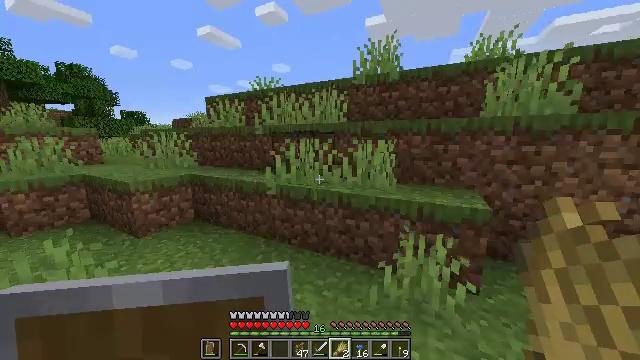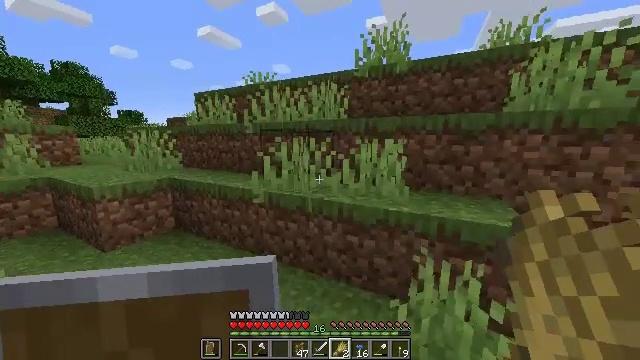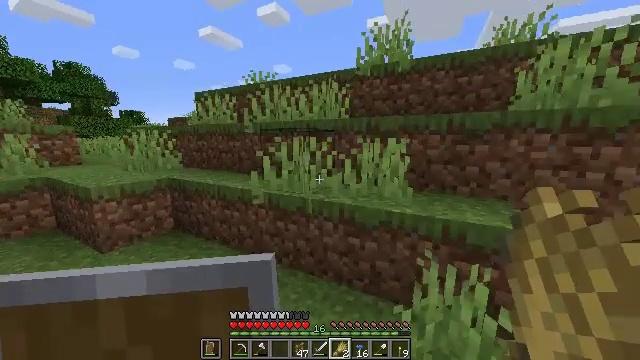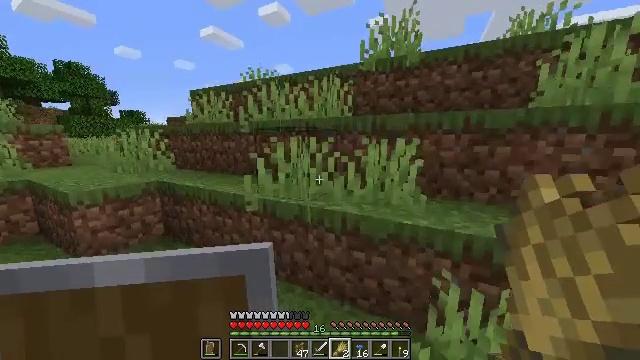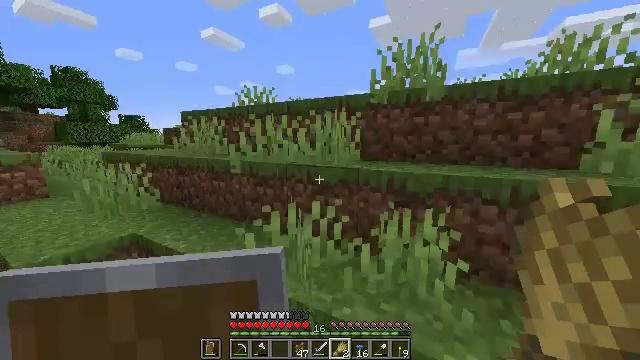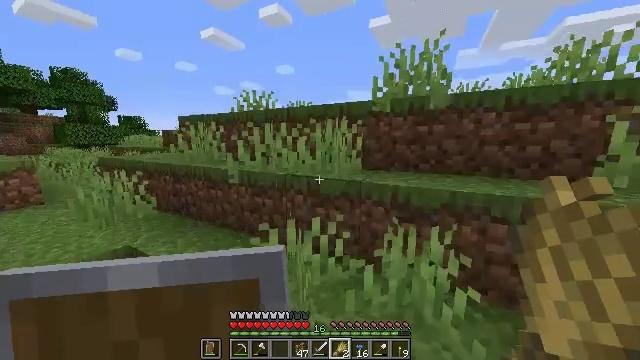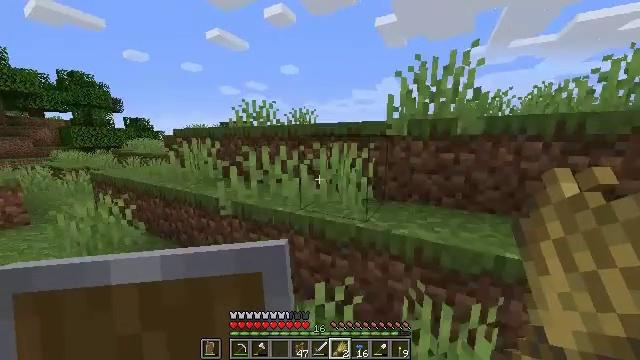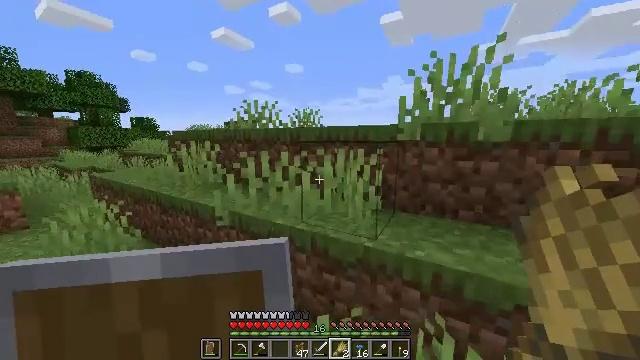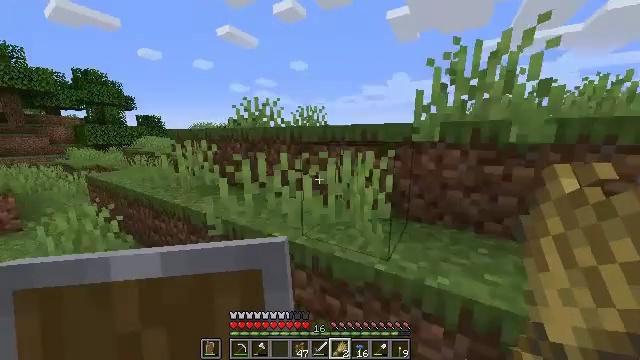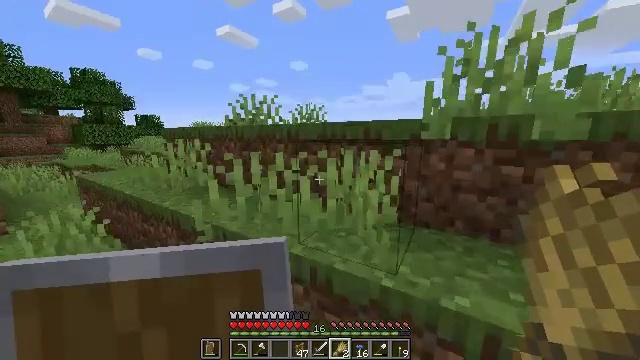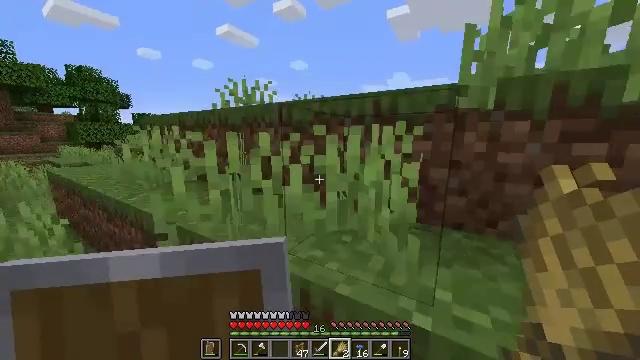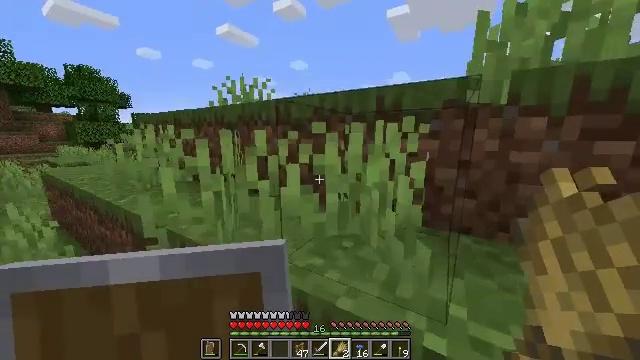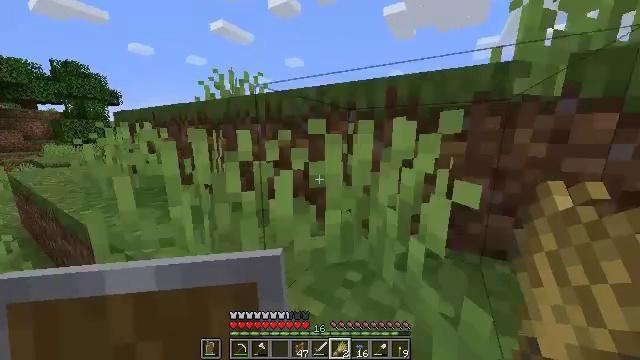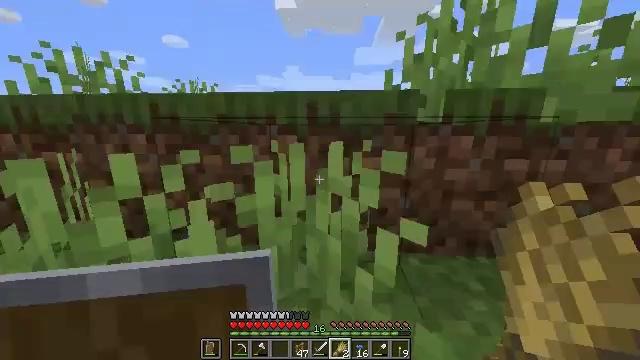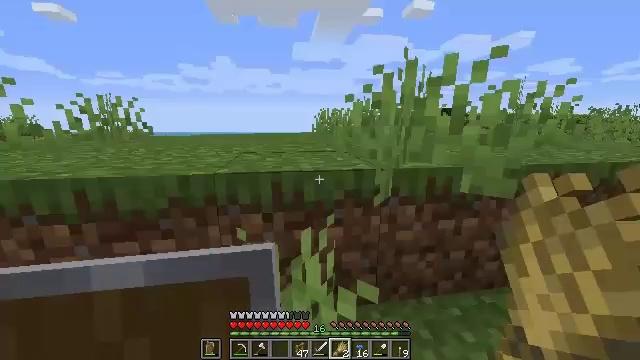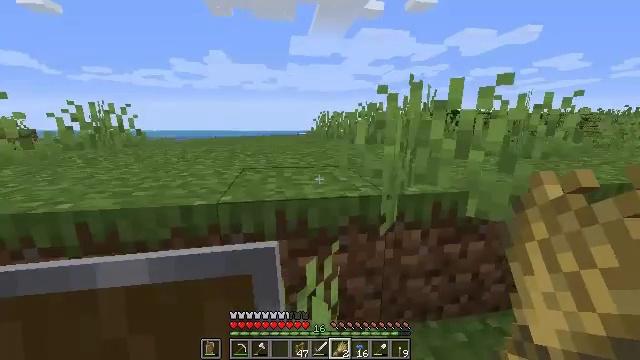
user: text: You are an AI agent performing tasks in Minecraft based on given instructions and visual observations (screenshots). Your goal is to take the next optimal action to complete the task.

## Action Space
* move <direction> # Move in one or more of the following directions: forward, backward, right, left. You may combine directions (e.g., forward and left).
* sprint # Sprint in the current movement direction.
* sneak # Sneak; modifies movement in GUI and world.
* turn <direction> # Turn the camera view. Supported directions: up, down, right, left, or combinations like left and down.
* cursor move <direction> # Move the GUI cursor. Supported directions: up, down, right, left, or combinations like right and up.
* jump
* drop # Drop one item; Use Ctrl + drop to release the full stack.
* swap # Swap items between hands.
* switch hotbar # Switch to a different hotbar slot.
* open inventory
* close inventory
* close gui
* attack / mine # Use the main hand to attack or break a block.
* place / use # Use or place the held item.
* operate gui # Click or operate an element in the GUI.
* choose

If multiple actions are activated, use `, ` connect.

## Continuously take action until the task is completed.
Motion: motion action
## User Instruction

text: Craft the iron hoe on the crafting table.
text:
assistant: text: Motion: move forward
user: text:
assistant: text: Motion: move forward
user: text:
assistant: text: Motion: move forward, jump
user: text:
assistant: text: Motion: move forward, jump
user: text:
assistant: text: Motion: move forward, jump
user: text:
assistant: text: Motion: move forward, turn left, jump
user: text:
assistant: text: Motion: move forward, turn left, jump
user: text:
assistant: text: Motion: move forward, turn left, jump
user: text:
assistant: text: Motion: move forward, jump
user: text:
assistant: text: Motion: move forward, jump
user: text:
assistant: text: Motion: move forward, jump
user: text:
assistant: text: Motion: move forward, turn right, jump
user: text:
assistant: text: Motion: move forward, turn right and down, jump
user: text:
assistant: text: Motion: move forward, turn right, jump
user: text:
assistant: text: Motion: move forward, jump
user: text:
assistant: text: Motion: move forward, jump
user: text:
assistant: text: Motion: move forward, jump
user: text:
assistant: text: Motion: move forward, jump
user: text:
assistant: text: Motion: move forward, jump
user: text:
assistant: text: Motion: move forward, jump
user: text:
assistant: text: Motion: move forward, jump
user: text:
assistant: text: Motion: move forward, jump
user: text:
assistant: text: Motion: move forward, jump
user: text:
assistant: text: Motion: move forward, turn right and down, jump
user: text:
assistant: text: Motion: move forward, turn right and down, jump
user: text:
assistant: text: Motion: move forward, turn right, jump
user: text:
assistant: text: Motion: move forward
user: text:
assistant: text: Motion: move forward
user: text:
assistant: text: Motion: move forward, sprint
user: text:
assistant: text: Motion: move forward, sprint, turn right